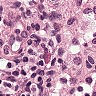
Metastatic tissue present: no